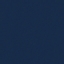
Land use / land cover class: SeaLake